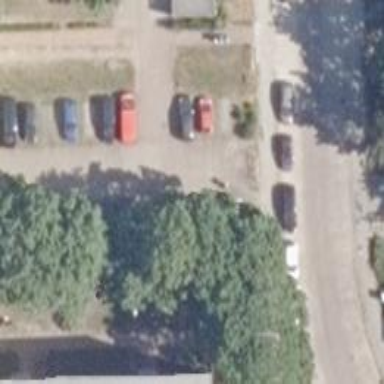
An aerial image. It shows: Road serving as parking aisle.